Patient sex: M
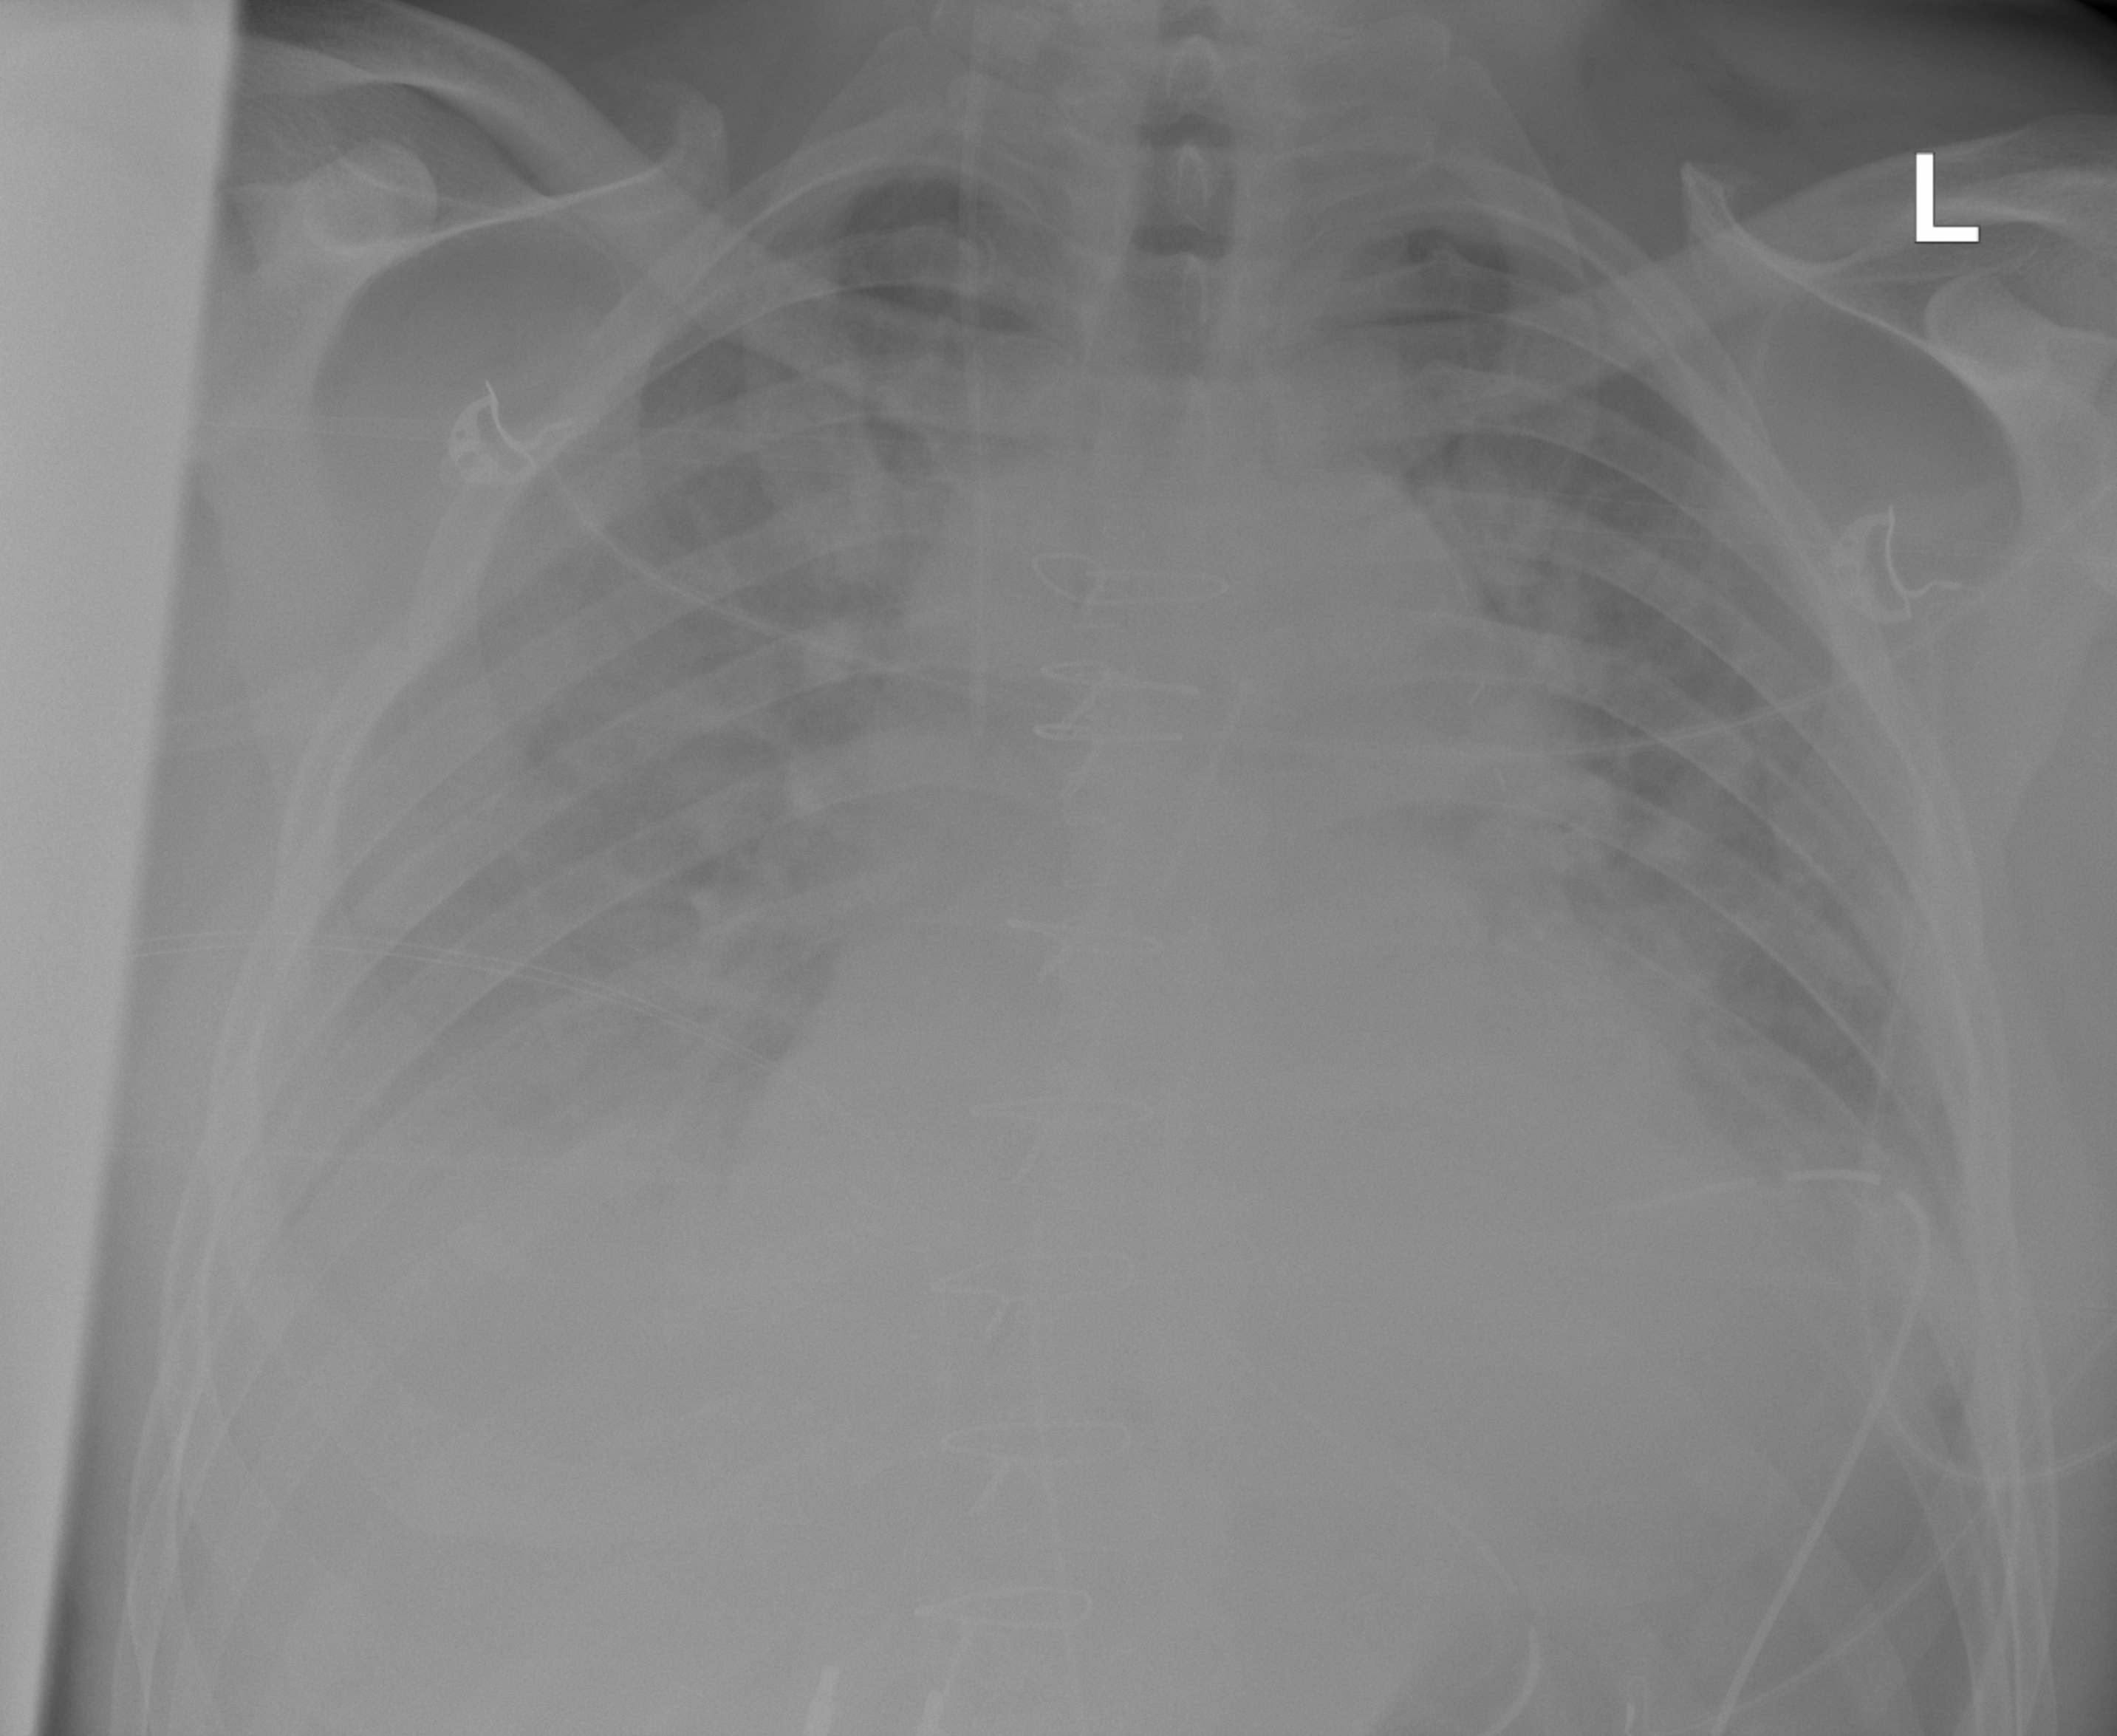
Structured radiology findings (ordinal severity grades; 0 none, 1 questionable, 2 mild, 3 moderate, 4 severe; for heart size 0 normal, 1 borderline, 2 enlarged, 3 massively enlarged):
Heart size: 2
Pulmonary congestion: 2
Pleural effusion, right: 3
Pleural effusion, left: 2
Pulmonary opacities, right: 2
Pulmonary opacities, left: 2
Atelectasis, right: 2
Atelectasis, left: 2